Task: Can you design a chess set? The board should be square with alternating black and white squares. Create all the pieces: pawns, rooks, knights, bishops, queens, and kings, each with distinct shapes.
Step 425:
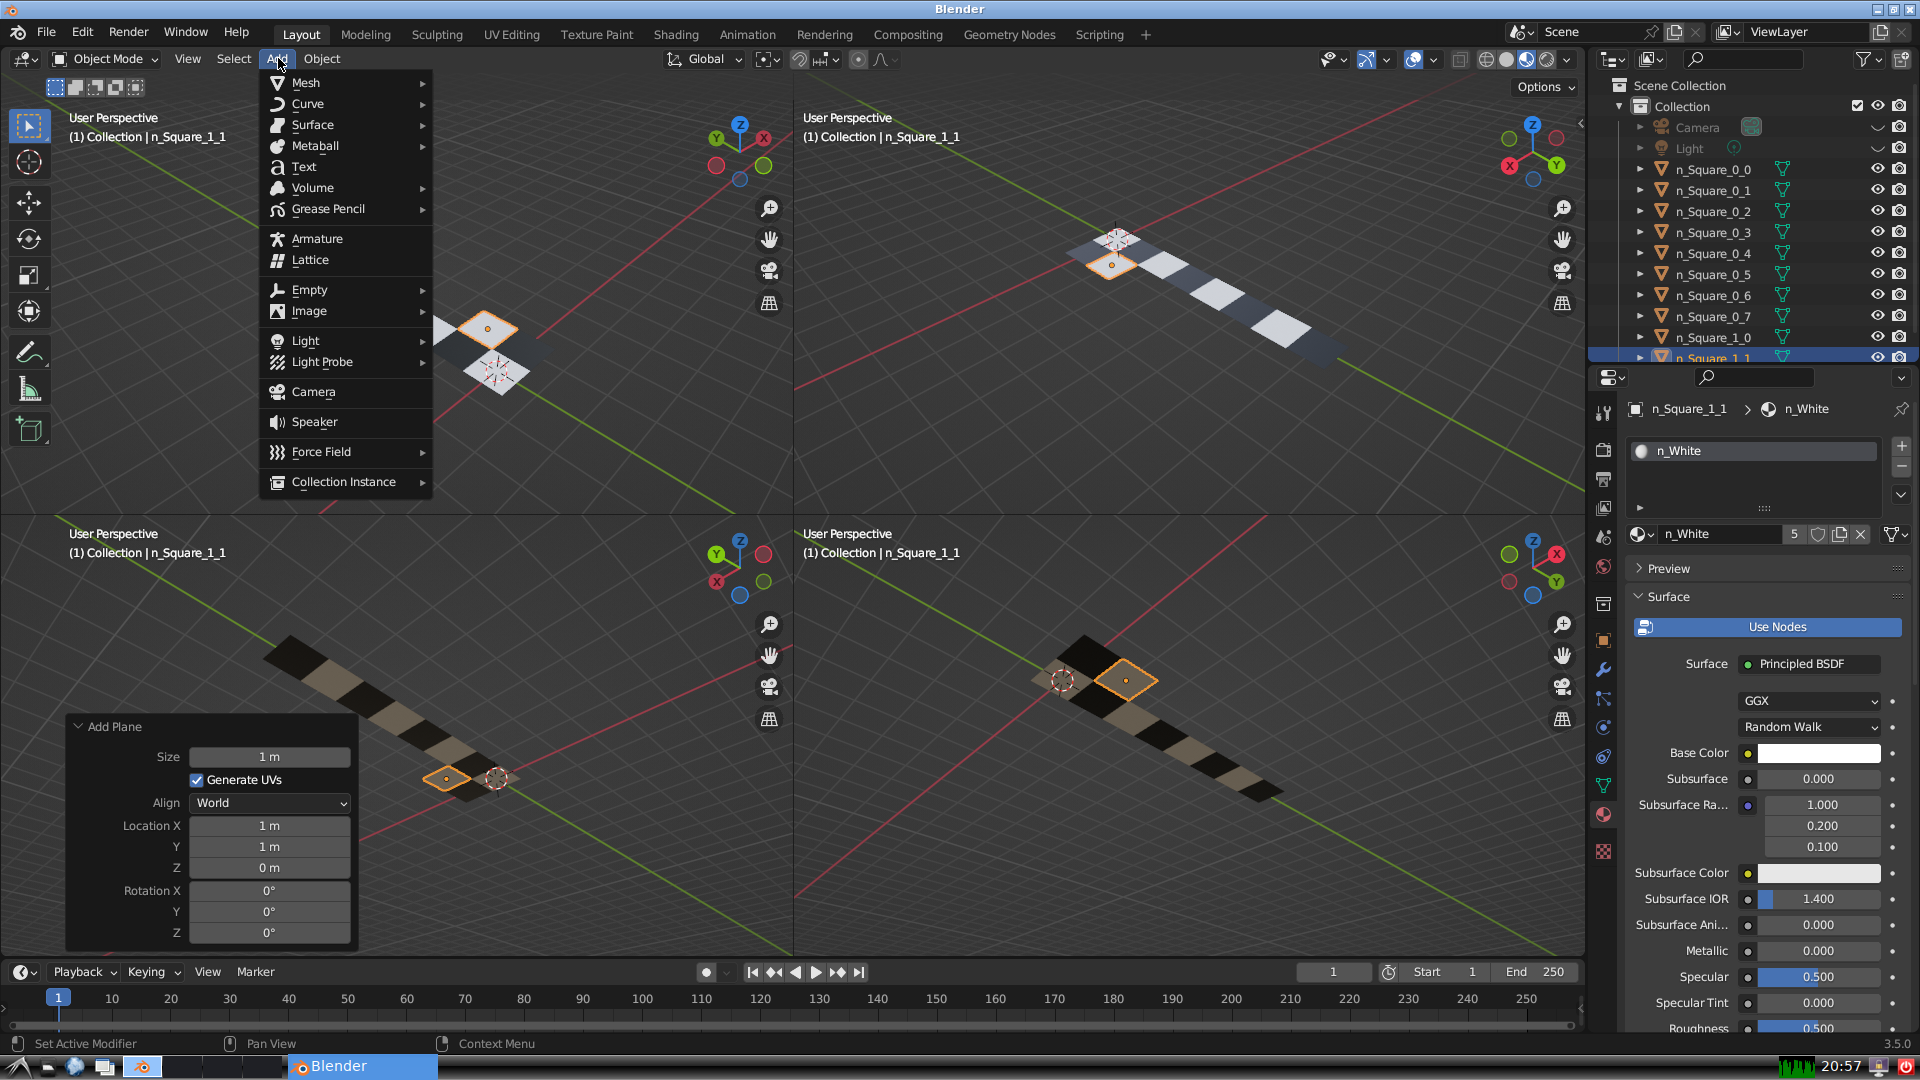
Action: {"mouse_move": [304, 82]}